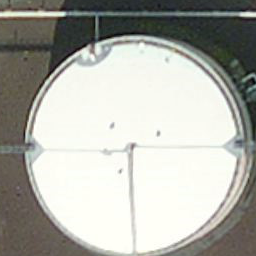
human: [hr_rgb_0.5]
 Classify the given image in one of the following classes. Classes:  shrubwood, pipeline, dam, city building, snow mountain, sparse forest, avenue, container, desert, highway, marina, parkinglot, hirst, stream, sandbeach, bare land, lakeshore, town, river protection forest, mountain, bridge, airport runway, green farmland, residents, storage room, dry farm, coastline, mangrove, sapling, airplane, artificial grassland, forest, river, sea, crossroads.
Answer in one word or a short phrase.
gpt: storage room